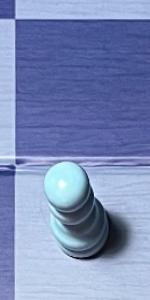
Label: Pawn_White